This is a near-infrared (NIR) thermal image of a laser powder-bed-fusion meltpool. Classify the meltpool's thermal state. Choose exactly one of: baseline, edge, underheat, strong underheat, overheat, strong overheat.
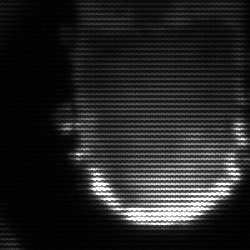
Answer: baseline